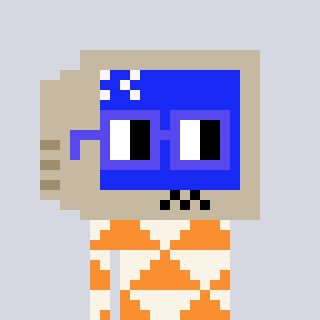
a pixel art character with square blue glasses, a old monitor-shaped head and a orange-colored body on a cool background